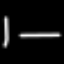
Label: line